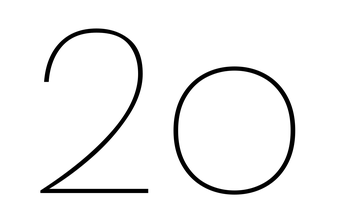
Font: Poppins-Thin